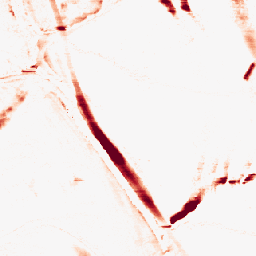
Category: morphological
Decomposition family: morphological_rect
Decomposition parameters: operation: opening
width: 20
height: 3
Upsampling method: area
Upsampling parameters: scale: 8
Upsampling scale: 8